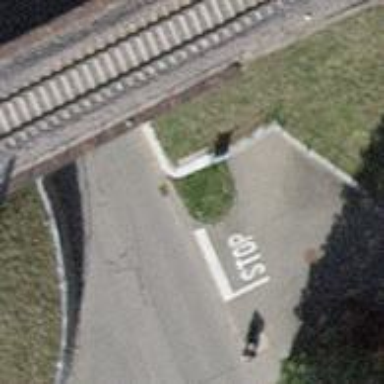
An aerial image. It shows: Retaining wall.